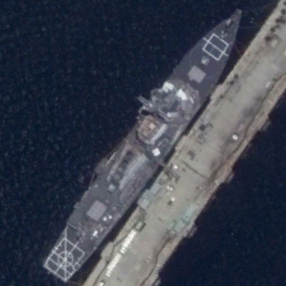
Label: destroyer